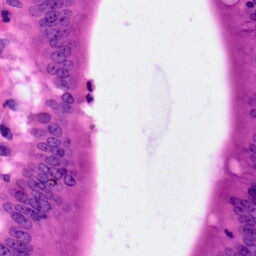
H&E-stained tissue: Pancreatic